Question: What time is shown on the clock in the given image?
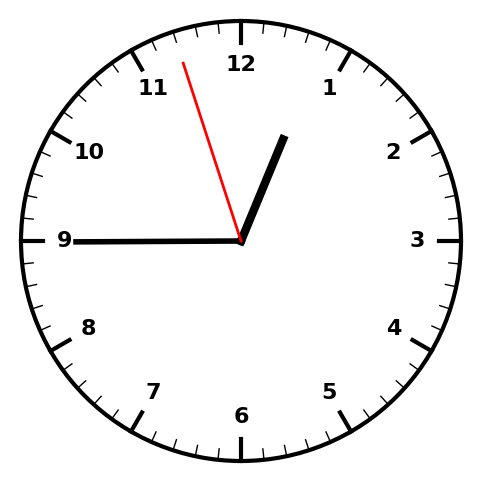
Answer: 12:44:57